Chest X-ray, PA view. Patient: 53 years old, sex M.
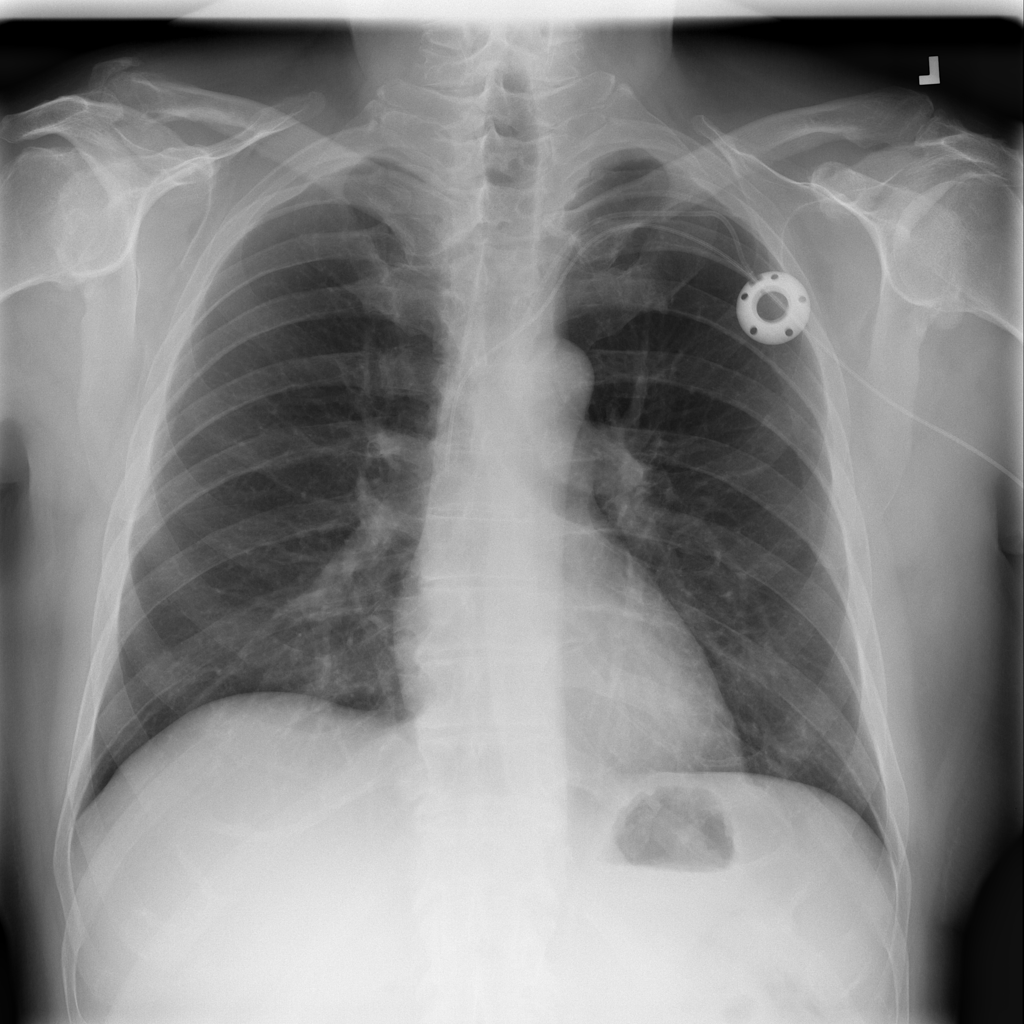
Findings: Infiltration